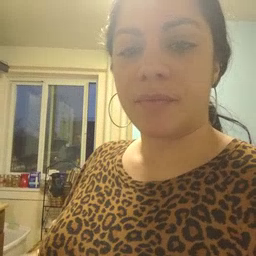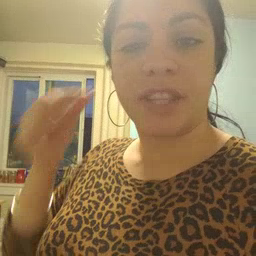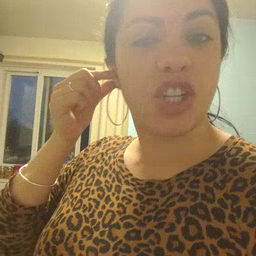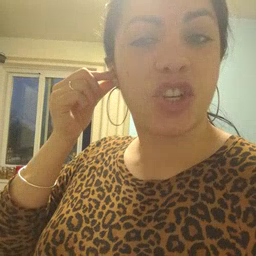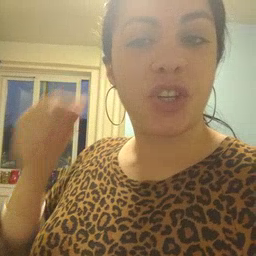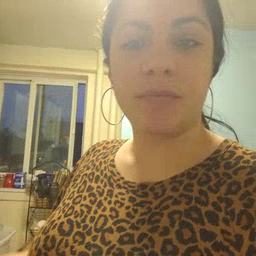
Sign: ear